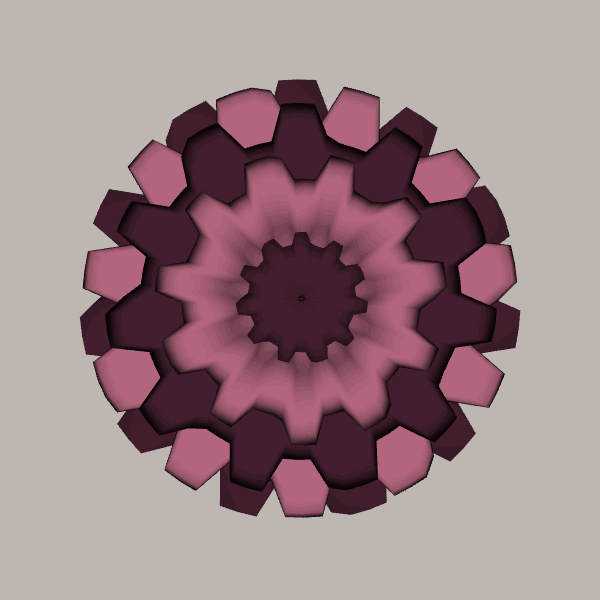
Background: light